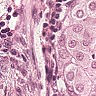
Metastatic tissue present: no